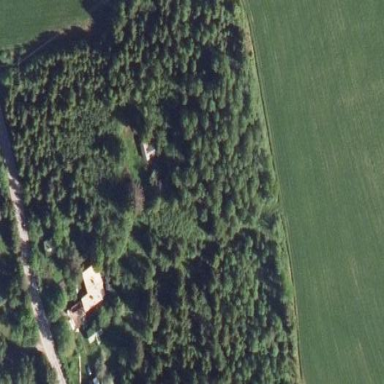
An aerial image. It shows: Beautiful woodland area.